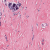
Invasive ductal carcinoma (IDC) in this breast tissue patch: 0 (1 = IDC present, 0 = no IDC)